Question: I am using slick grid and using a subscribed function to get notification when a cell is edited
'''
grid.onCellChange.subscribe(function (e,args) {
console.log(args);
var a = data[args.row];
// var b = args.grid.getItem(args.row);
var c = args.item;
console.log(a);
// console.log(b);
console.log(c);
console.log("Field Edited:"+ cols[args.cell ].field);
$.post('action_updaterow.php',{'args[]':c},function (data){
alert(data);
})
})
'''
both a and c show as empty arrays in the console, however (as per picture ) when I view args in console item is displayed as an empty array but the items are shown

What does it mean when an array is listed as empty but shows values. The real problem here is that if I pass 'a', 'c' or 'args.item' into my callback function teh php page doesn't recieve any data.
It turns out I structured my data in the wrong way so it was being returned as an empty Array with properties for the data. This seems to not be understood well by anything - JSON, Jquery, console.log - I fixed the data structure to make each row an object and all is well.
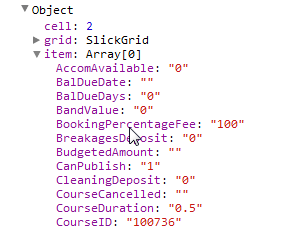
Answer: It looks like the 'Array' is indeed empty. You can give named properties to an 'Array' just like you can to an 'Object'. Which means that:
'''
console.log( item.CanPublish ); // "1"
console.log( item.length ); // 0
console.log( item[0] ); // undefined
'''
It is generally advised not to this, as it creates confusion. JavaScript has no such thing as "named arrays". Try to stick to using an 'Array' an 'Object'.